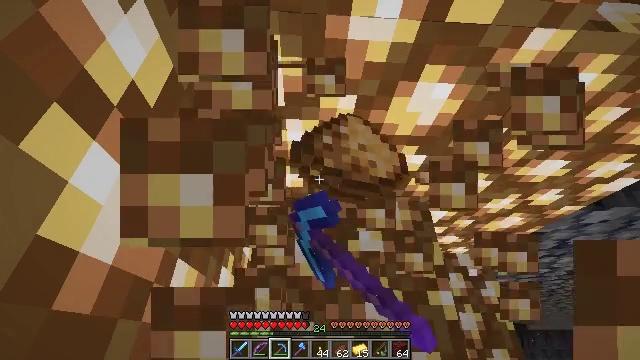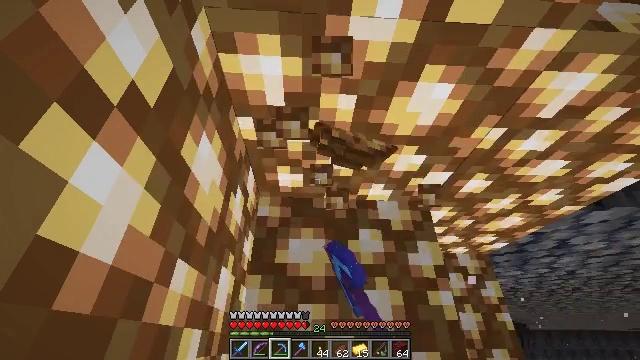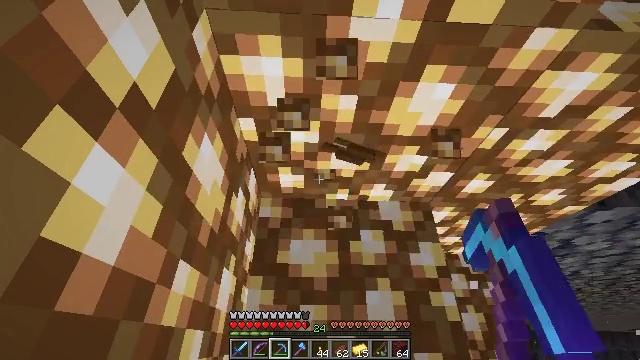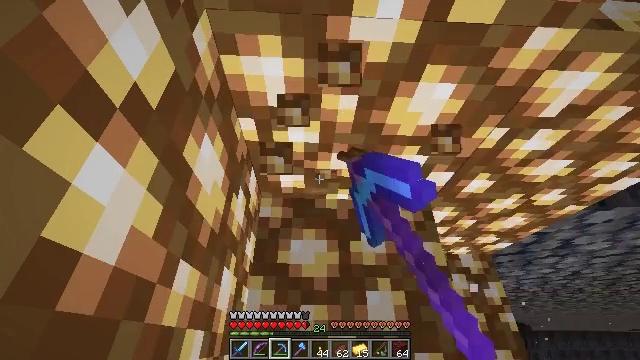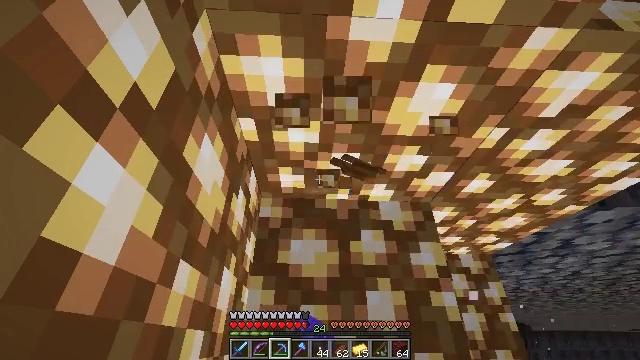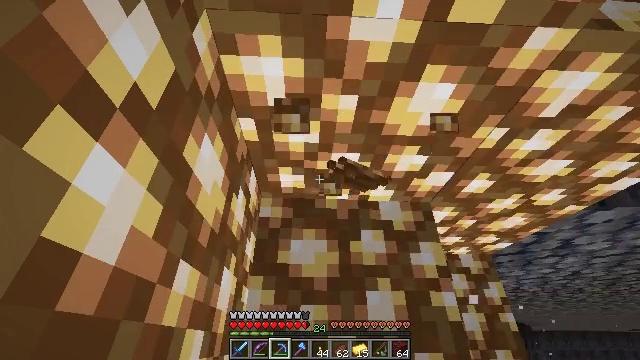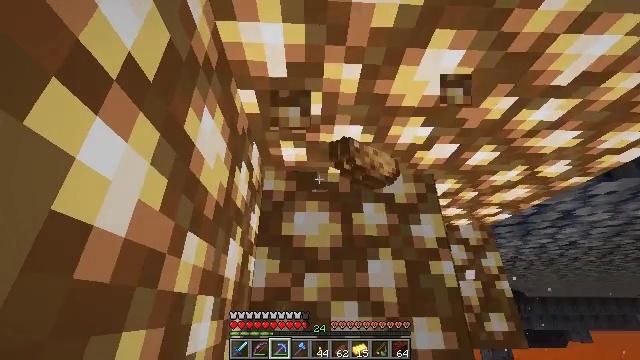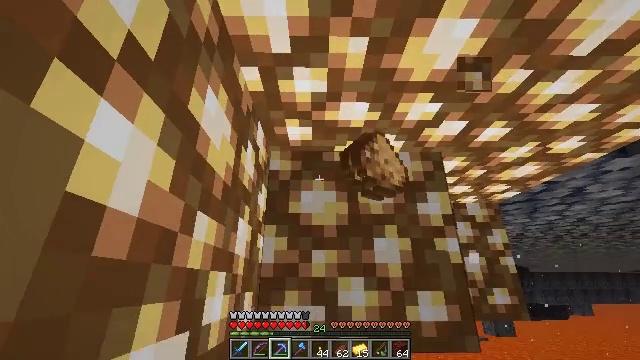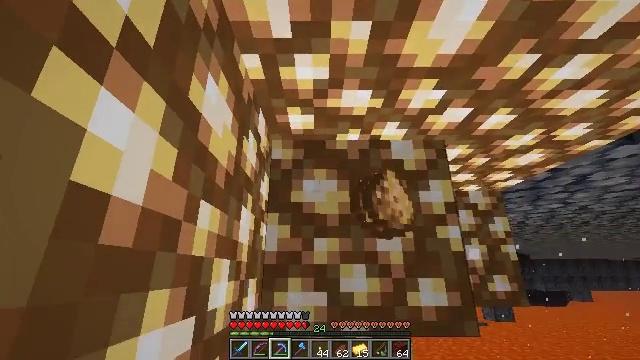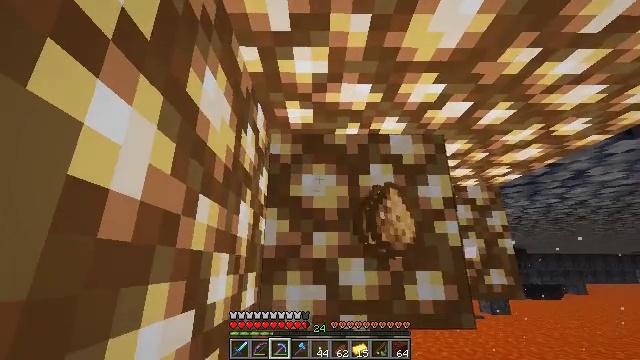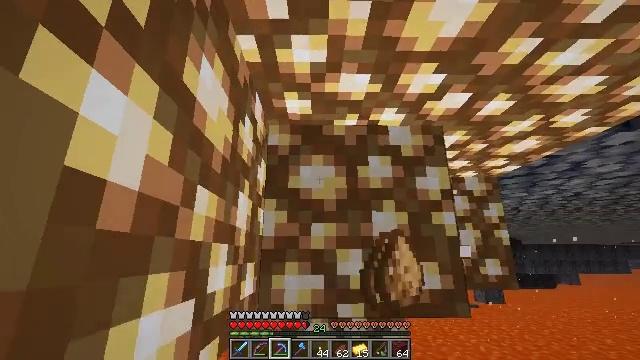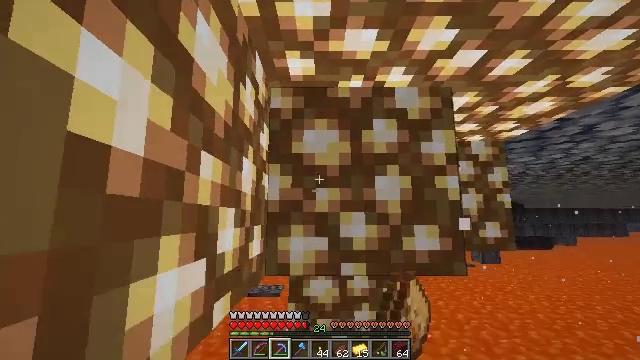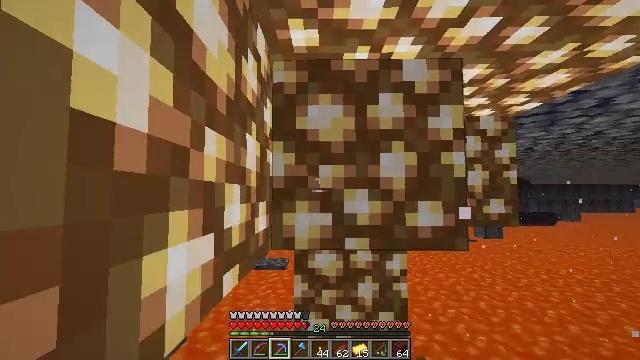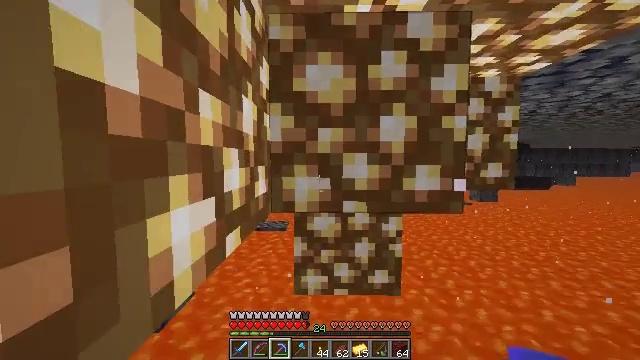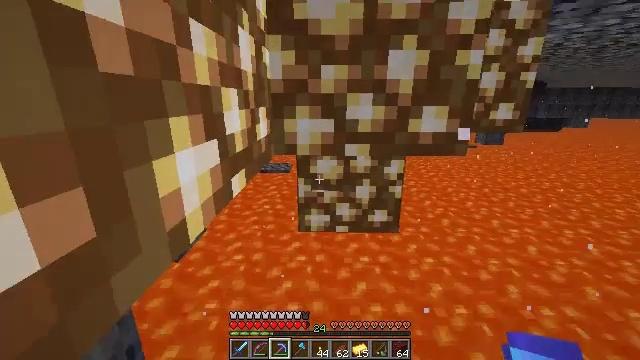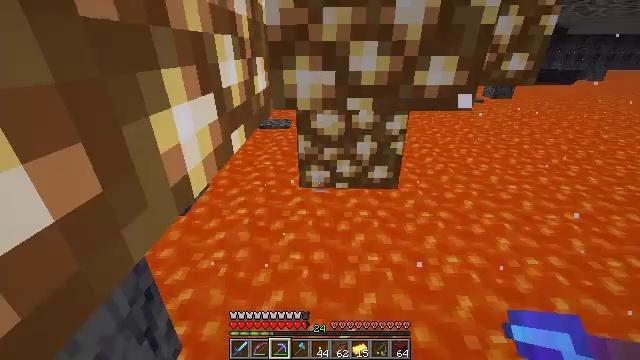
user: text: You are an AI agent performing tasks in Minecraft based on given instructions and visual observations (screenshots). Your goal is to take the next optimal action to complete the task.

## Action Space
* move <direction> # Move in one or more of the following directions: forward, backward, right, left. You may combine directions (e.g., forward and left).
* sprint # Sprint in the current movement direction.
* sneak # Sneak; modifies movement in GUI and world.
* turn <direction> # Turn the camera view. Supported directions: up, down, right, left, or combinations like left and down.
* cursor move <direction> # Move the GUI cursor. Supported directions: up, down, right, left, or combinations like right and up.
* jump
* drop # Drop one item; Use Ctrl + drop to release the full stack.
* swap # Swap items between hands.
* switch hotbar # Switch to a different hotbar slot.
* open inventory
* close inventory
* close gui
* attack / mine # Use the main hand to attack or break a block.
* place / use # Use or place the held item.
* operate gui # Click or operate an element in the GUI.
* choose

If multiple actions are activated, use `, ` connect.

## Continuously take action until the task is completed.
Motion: motion action
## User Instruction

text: Break the glowstone to gather its dust.
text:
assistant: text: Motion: attack / mine
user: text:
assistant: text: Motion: attack / mine
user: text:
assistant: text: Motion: no_op
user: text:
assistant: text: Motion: no_op
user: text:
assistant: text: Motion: no_op
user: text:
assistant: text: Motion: turn left and down
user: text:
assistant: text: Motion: turn left and down
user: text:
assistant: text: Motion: turn down
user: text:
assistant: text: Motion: turn down
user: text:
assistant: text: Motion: turn down
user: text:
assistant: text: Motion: turn left and down
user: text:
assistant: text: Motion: turn down
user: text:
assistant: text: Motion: turn down
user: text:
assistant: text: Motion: turn left and down
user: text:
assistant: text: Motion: turn down
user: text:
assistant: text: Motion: turn down
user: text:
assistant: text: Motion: turn down
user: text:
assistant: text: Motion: no_op
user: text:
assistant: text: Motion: no_op
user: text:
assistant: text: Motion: no_op
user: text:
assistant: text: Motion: turn up
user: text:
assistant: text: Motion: turn right and up
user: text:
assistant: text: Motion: turn up
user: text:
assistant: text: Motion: no_op
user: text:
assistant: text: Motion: no_op
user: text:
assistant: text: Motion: turn left and down
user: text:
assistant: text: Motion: turn left and up
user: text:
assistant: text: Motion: turn left and up
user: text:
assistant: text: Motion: turn left and up
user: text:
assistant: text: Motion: turn left